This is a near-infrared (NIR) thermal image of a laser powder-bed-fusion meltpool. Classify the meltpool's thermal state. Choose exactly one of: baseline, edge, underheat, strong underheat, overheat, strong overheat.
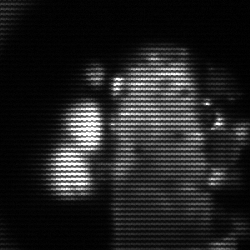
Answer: strong underheat